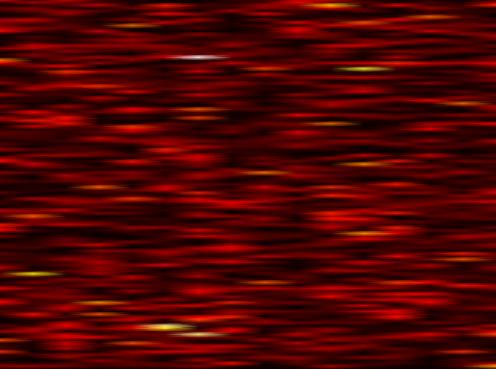
Label: FOFDM